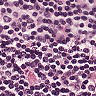
Metastatic tissue present: no